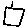
Label: square